Aerial crown-view tile of a tropical tree (Barro Colorado Island, Panama), acquired 20240611:
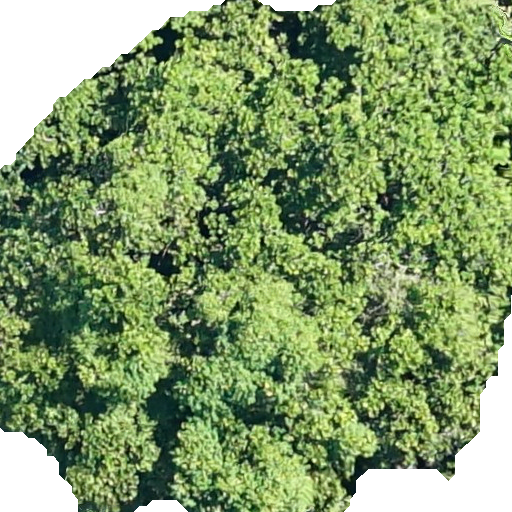
Species: Anacardium excelsum
GBIF accepted scientific name: Anacardium excelsum
Crown area: 396.319 m²